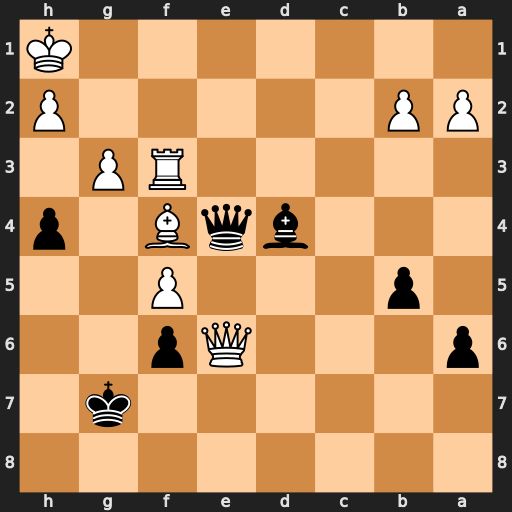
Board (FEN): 8/6k1/p3Qp2/1p3P2/3bqB1p/5RP1/PP5P/7K
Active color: b
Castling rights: -
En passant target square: -
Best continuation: Qxf3#